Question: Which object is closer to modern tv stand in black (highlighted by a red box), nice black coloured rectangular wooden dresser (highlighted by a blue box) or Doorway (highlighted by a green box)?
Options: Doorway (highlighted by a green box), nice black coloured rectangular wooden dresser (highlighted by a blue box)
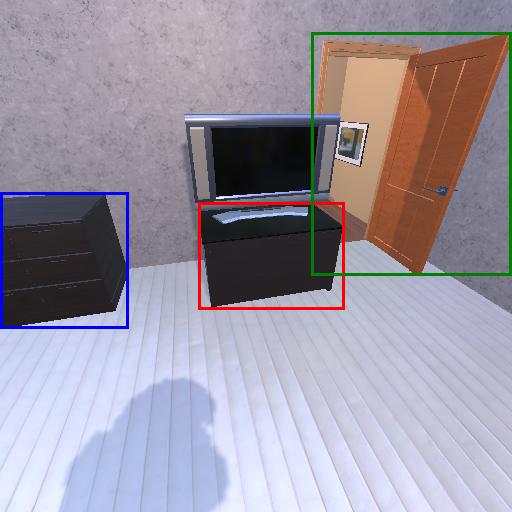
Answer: Doorway (highlighted by a green box)